Interaction volume radius: 5 \u00c5
Interaction volume height: 15 \u00c5
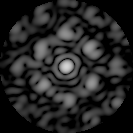
Disorder parameter: 0.4813